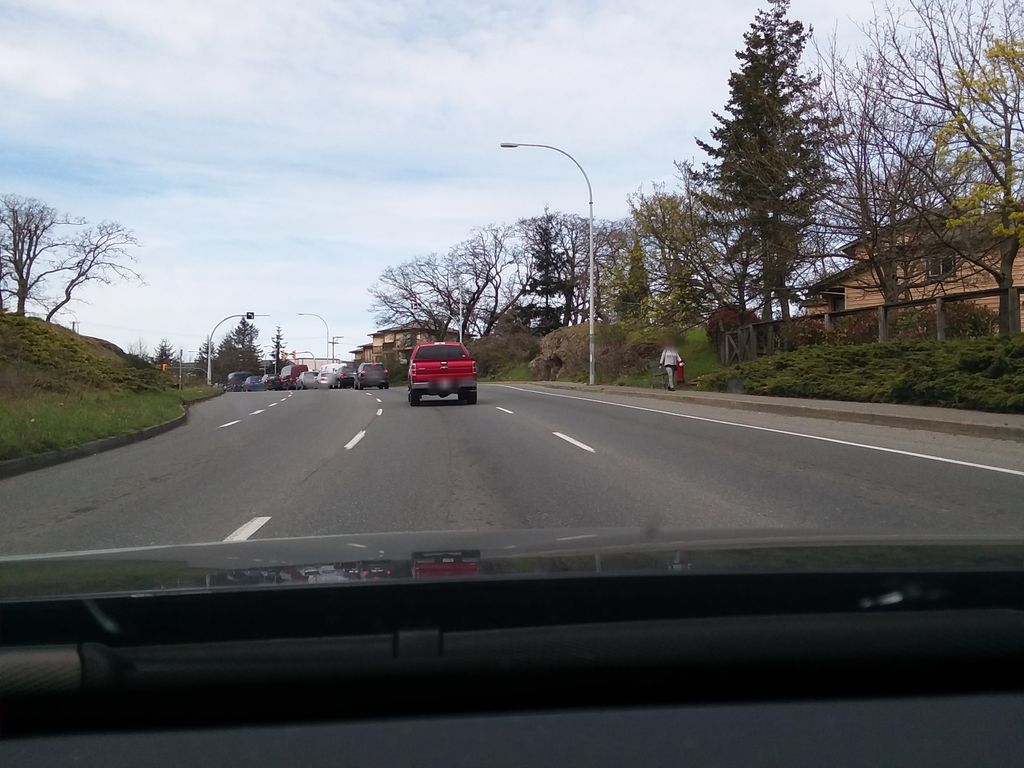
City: victoria